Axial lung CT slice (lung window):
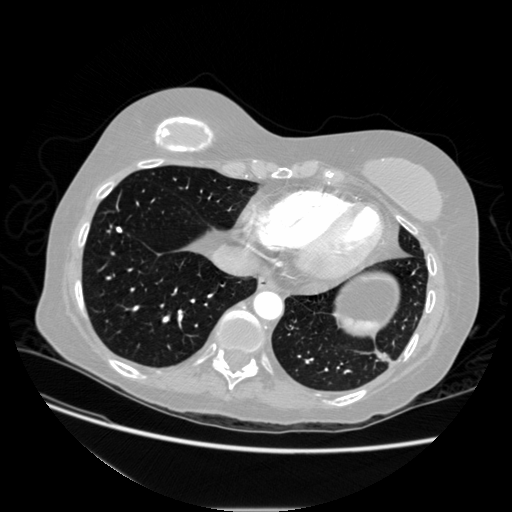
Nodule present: yes
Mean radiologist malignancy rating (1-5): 1.25